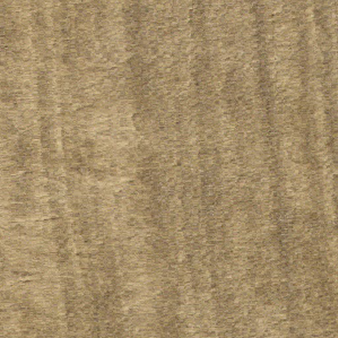
Label: other